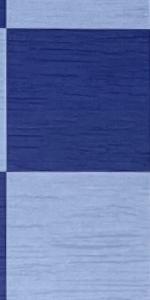
Label: Empty